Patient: sex M, age 46
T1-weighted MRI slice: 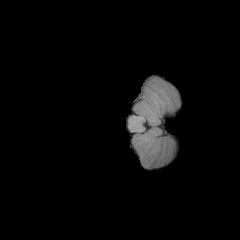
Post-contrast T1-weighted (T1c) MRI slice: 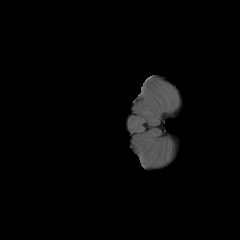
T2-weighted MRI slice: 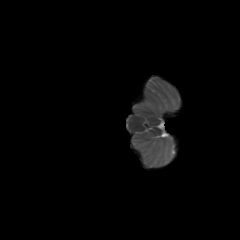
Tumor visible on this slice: no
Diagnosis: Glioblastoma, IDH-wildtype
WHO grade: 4